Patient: sex F, age 43
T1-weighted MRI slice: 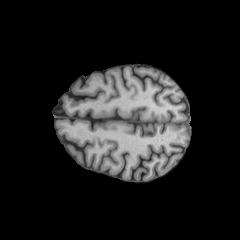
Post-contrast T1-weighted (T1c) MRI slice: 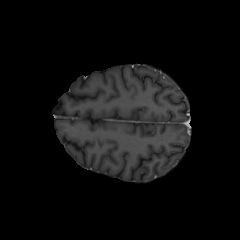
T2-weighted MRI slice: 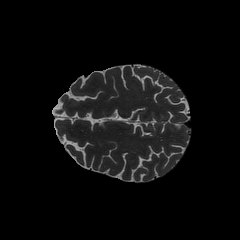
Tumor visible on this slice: no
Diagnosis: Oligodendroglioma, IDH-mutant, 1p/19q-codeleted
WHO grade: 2